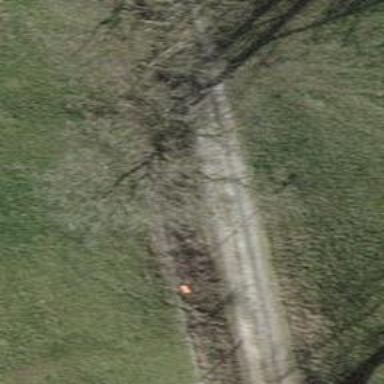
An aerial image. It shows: Pipeline marker.